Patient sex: M
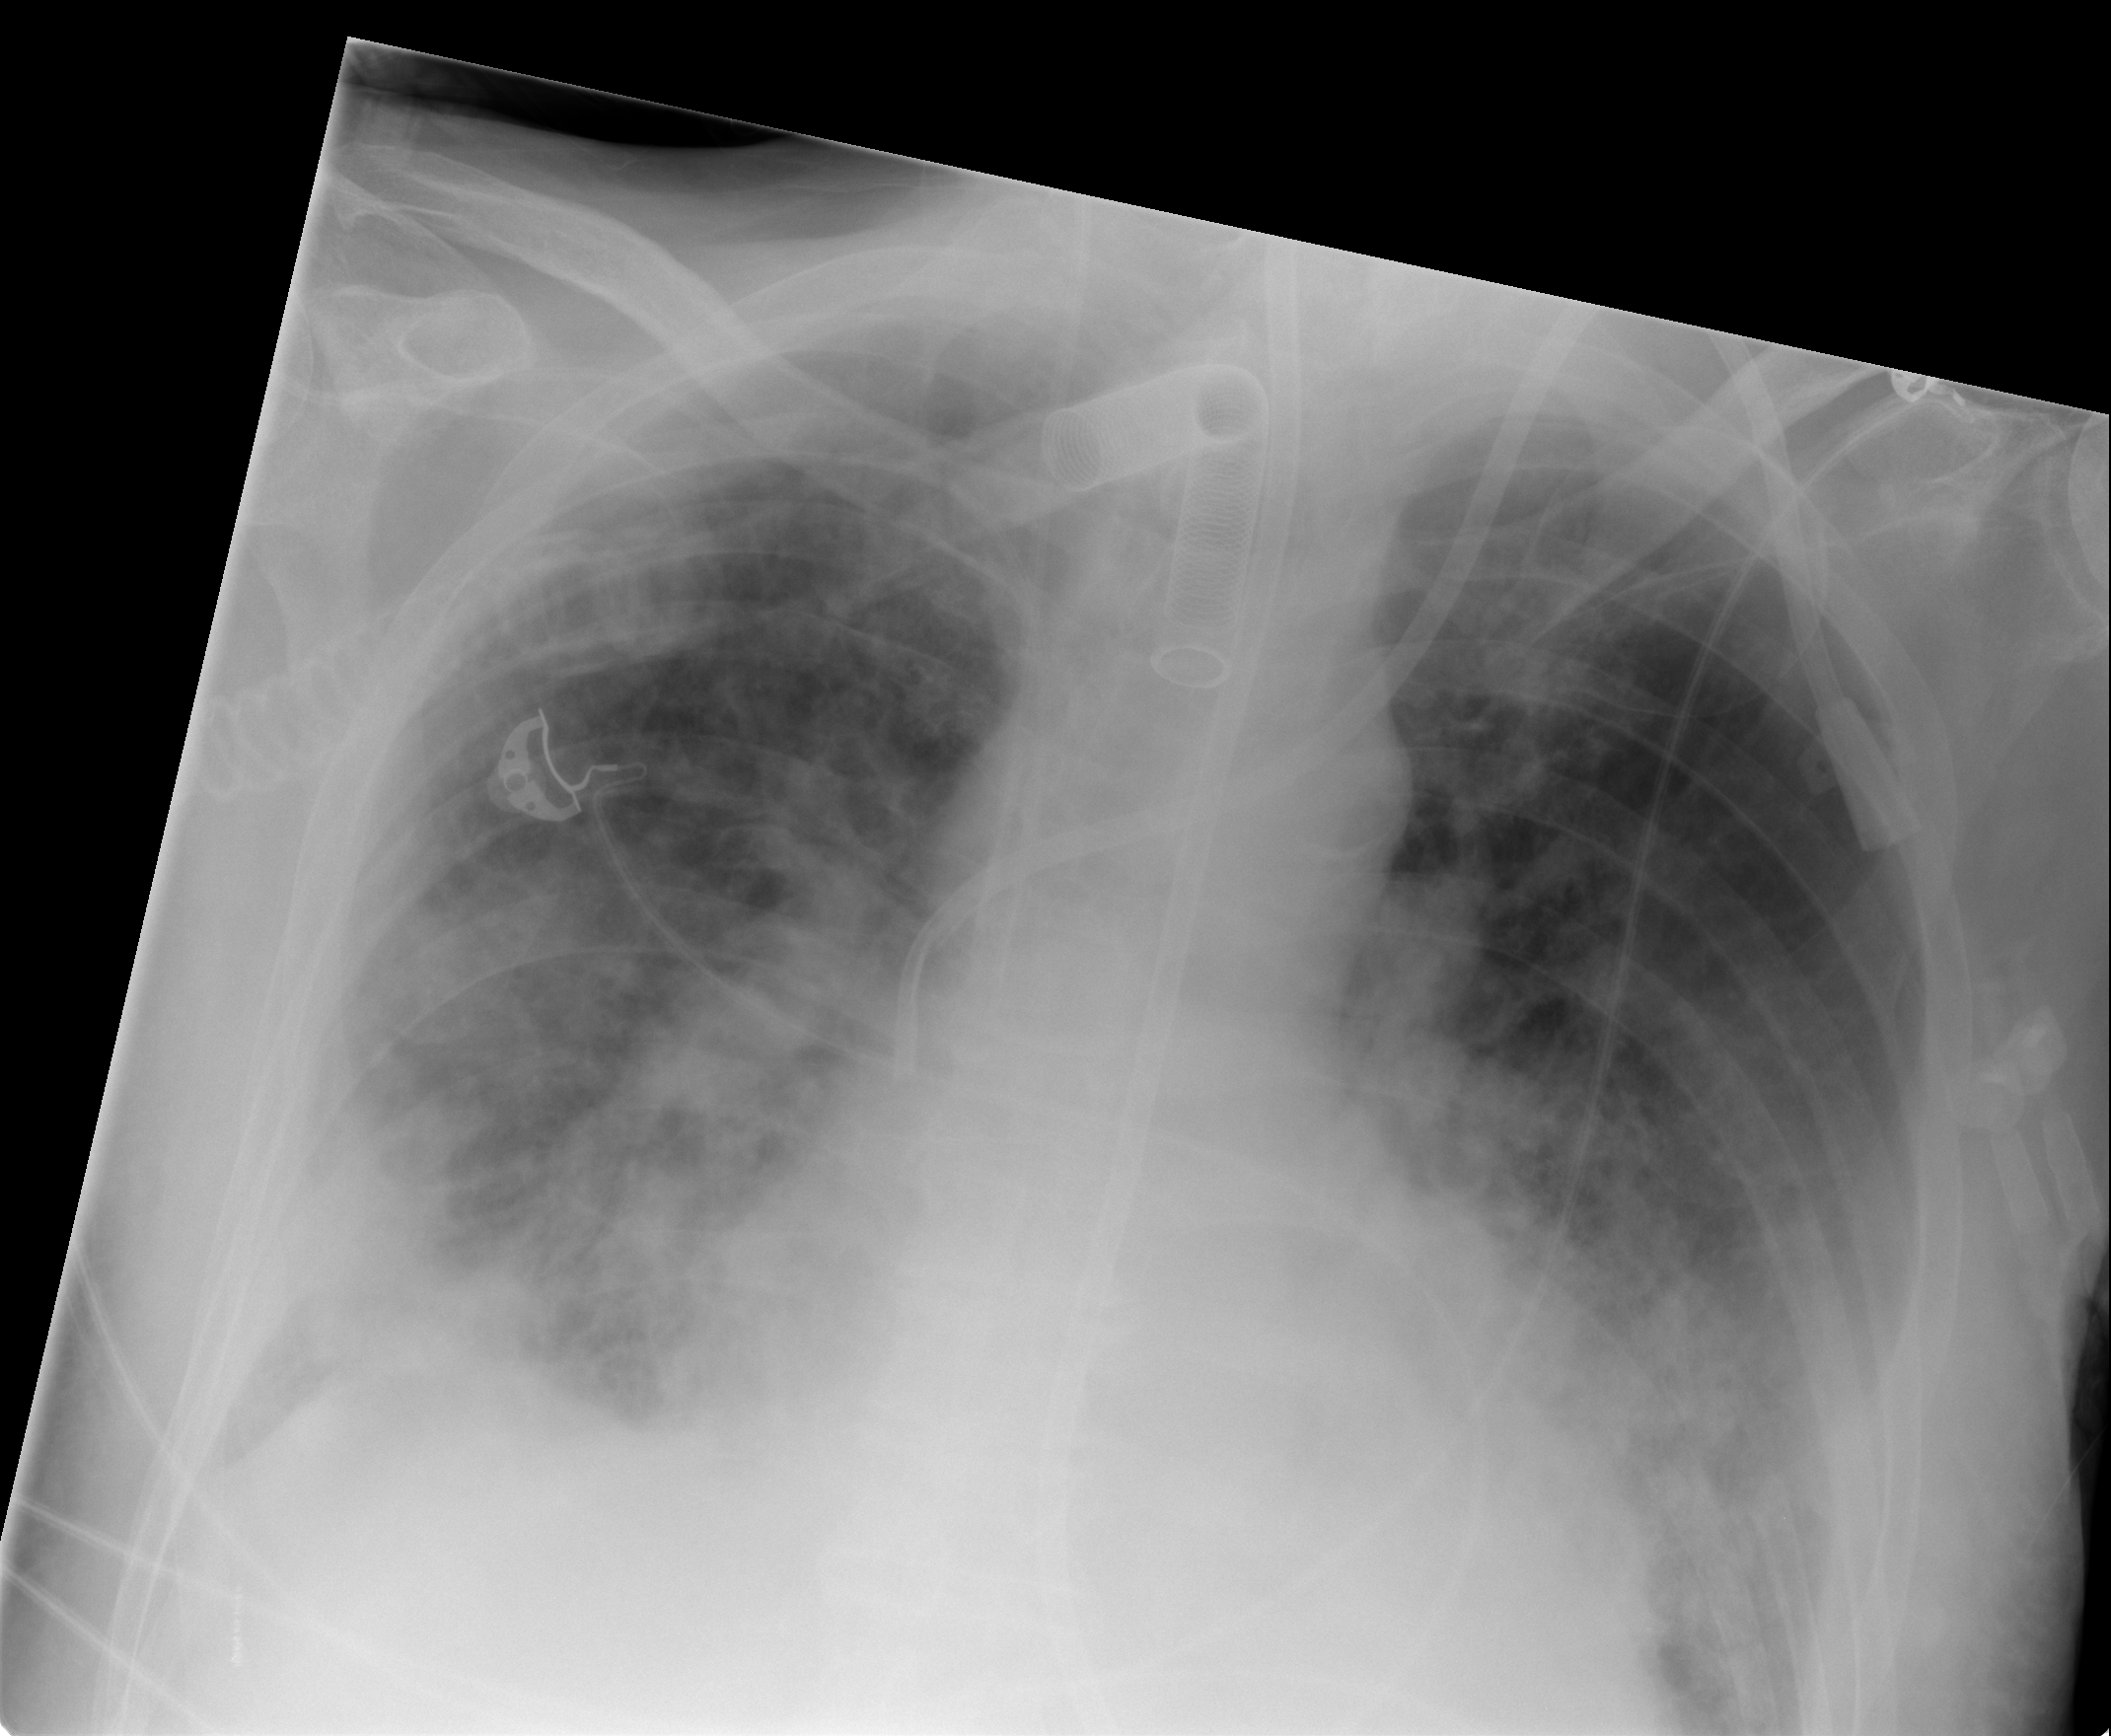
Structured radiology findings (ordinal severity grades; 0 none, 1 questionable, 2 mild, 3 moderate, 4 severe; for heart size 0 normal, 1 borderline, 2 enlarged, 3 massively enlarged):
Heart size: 0
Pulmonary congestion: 3
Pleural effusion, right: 2
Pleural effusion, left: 2
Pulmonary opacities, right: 3
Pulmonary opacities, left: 3
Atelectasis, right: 2
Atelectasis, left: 3